Interaction volume radius: 5 \u00c5
Interaction volume height: 30 \u00c5
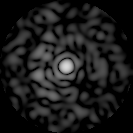
Disorder parameter: 0.8374